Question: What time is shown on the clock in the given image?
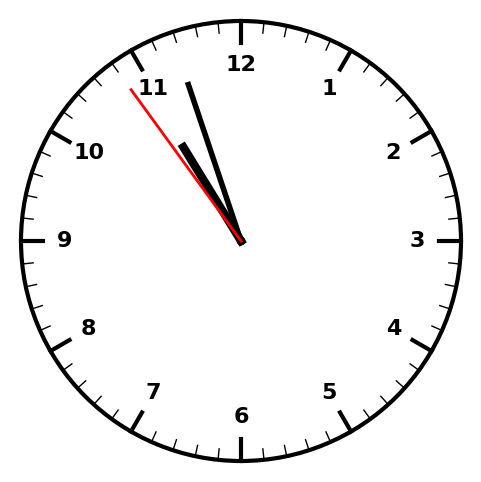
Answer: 10:56:54